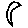
Label: moon